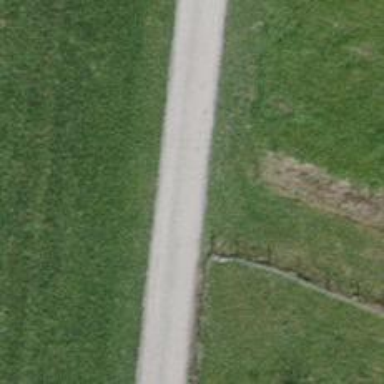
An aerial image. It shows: Unpaved track with grade2 track type.